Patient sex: M
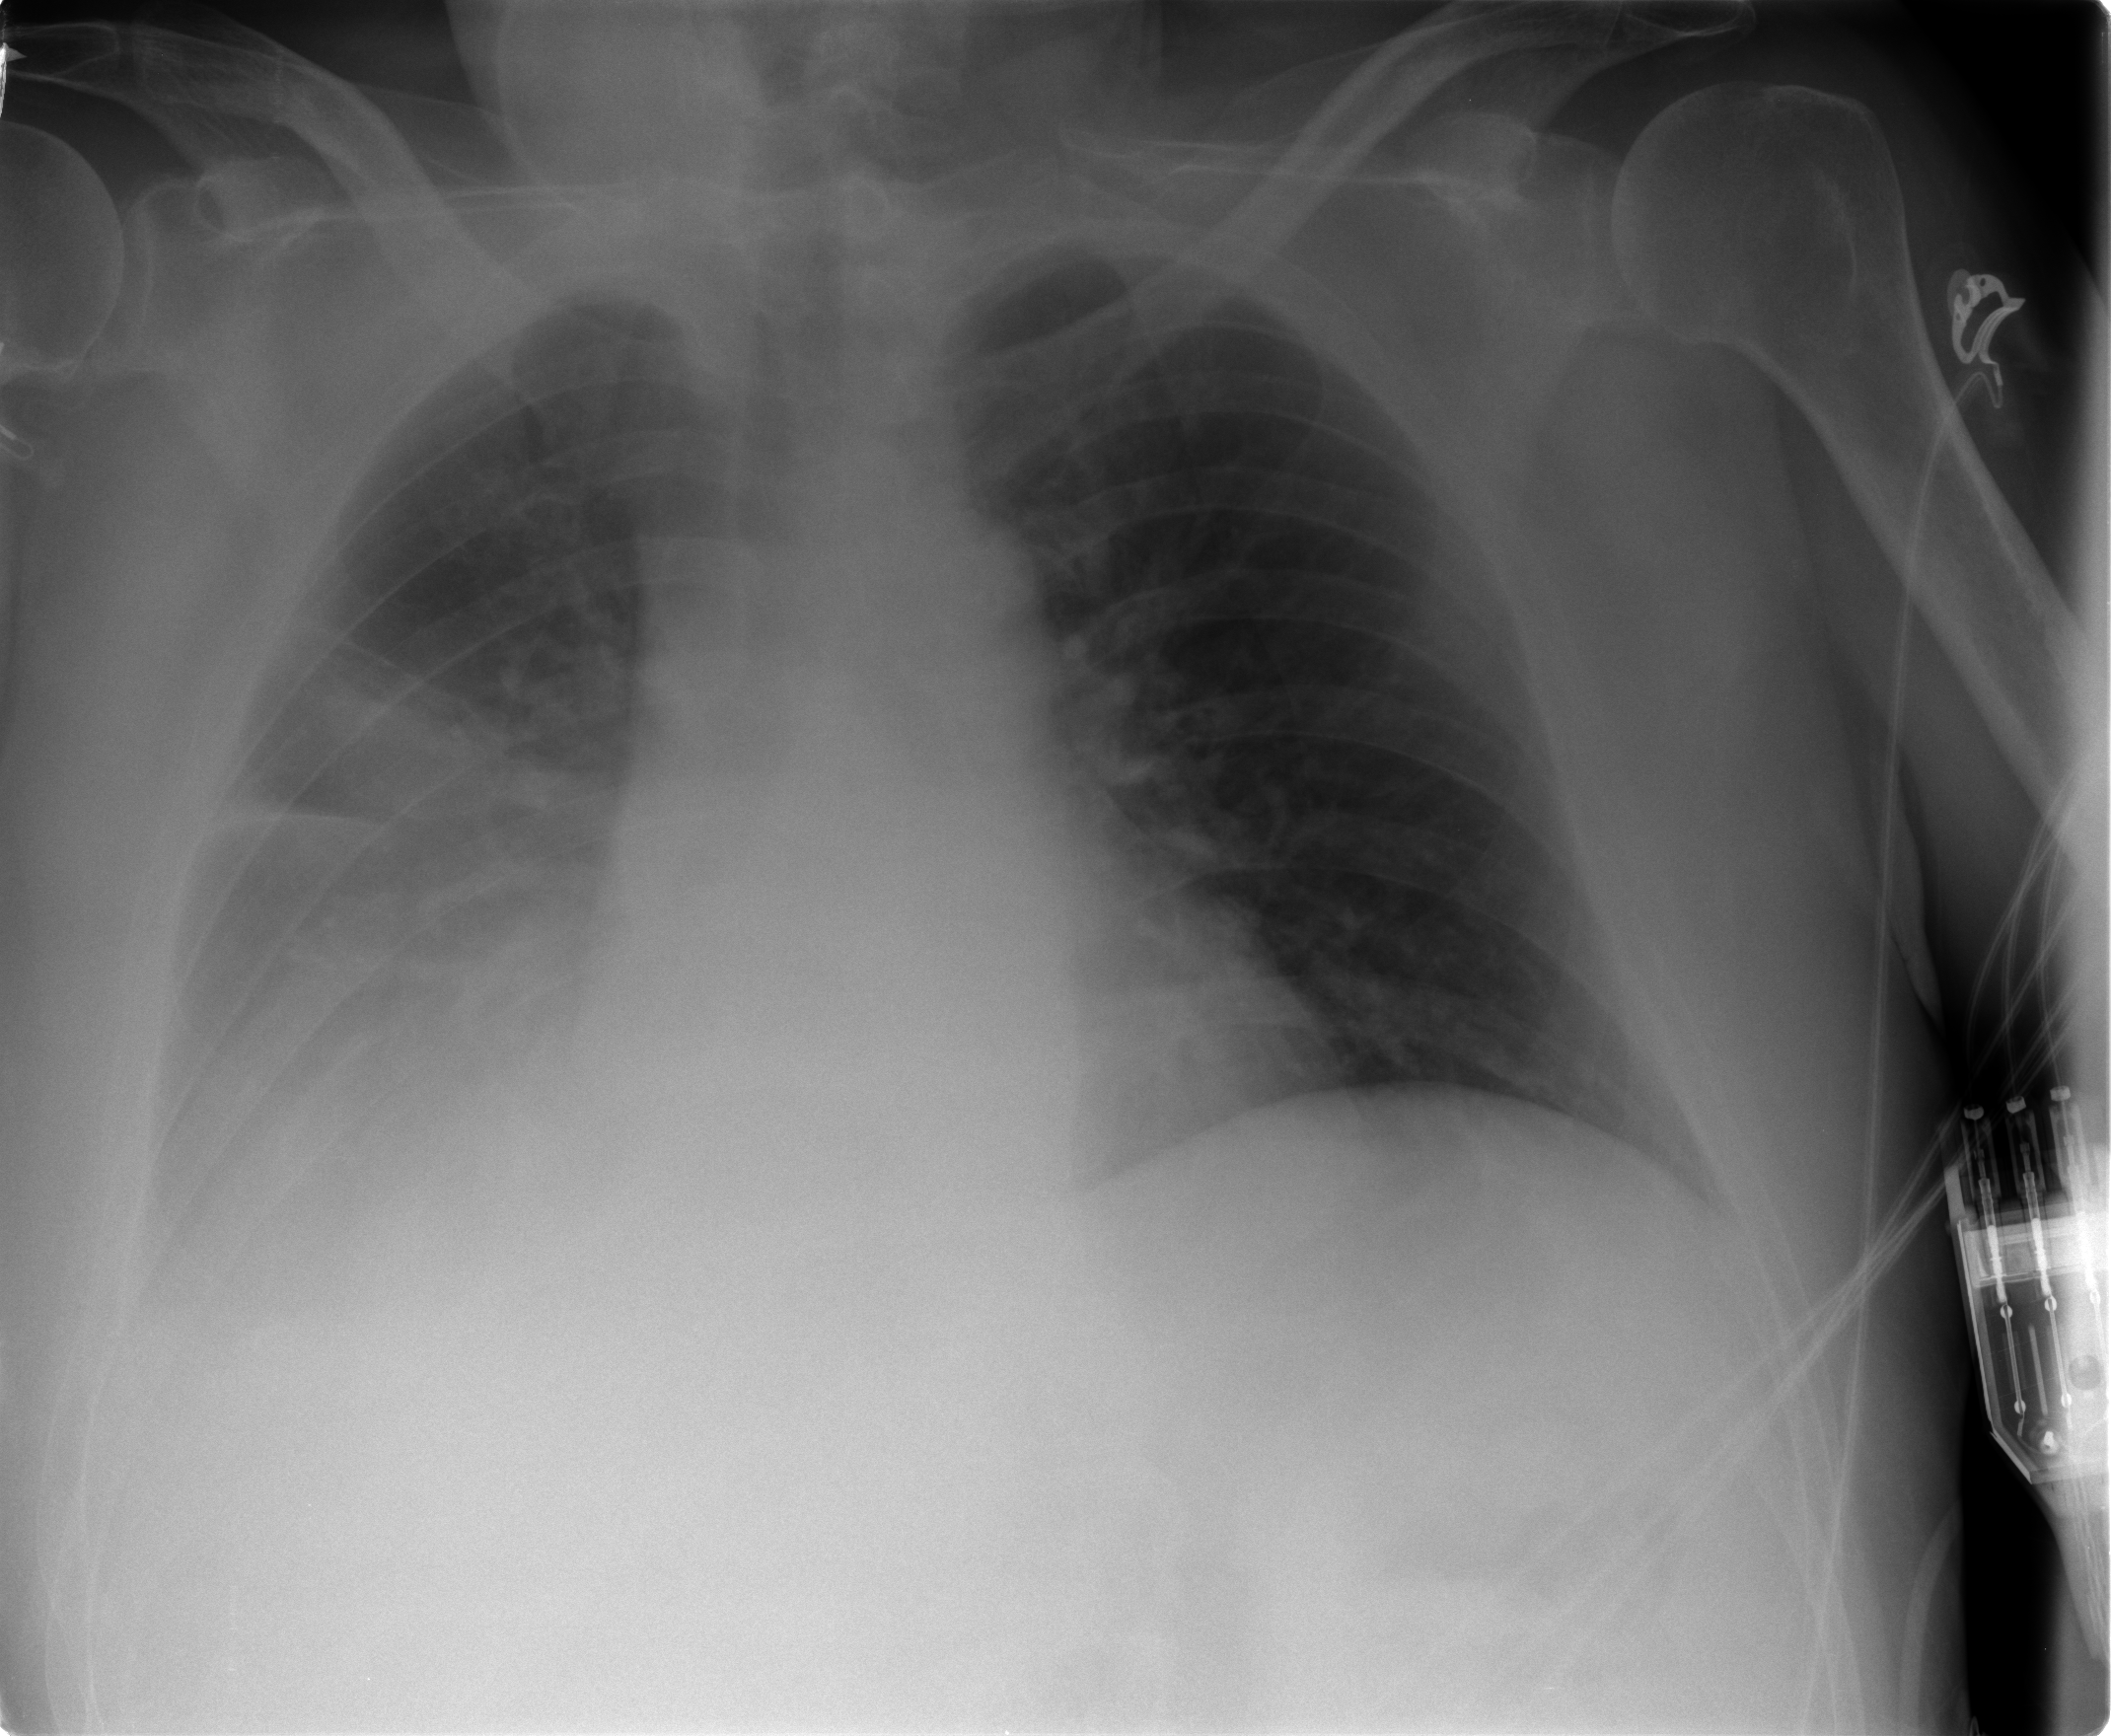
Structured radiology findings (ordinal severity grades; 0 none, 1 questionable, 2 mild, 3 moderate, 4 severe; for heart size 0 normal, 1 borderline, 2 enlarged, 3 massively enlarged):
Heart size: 0
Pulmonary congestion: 0
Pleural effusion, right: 3
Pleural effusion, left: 0
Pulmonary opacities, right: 0
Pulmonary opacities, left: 0
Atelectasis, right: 2
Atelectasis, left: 0